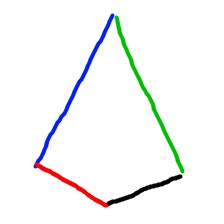
Shape: kite